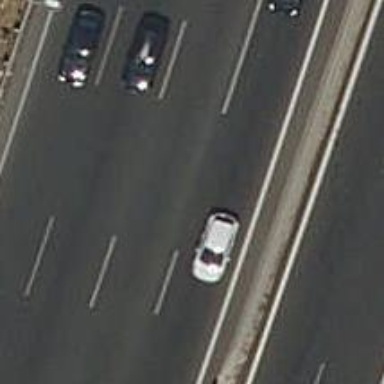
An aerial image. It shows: Motorway.